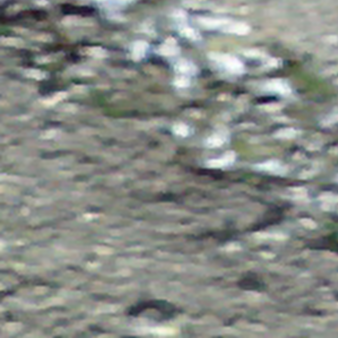
Label: other